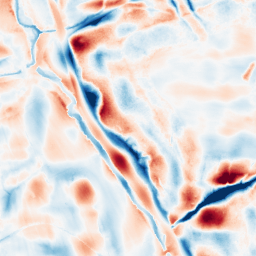
Category: wavelet
Decomposition family: wavelet_biorthogonal
Decomposition parameters: wavelet: bior4.4
level: 5
Upsampling method: edge_directed
Upsampling parameters: scale: 2
Upsampling scale: 2